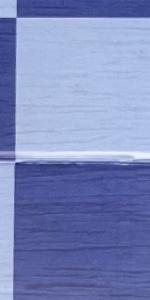
Label: Empty